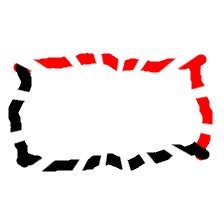
Shape: rectangle